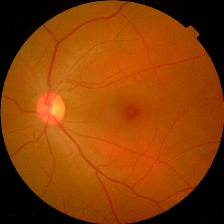
Diabetic retinopathy grade: No DR